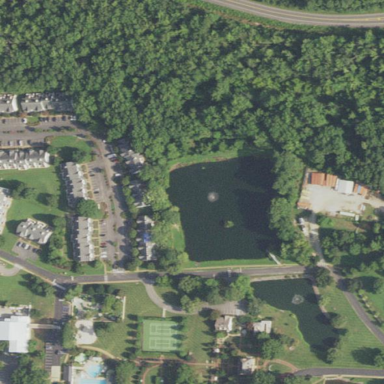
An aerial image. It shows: Retention pond surrounded by natural water.